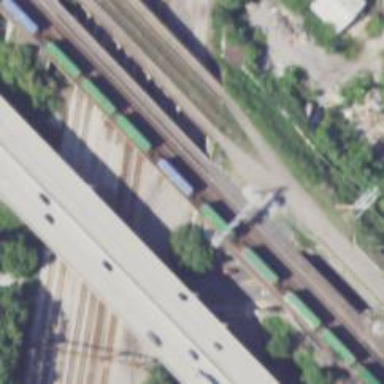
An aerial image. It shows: Railway siding with rails.